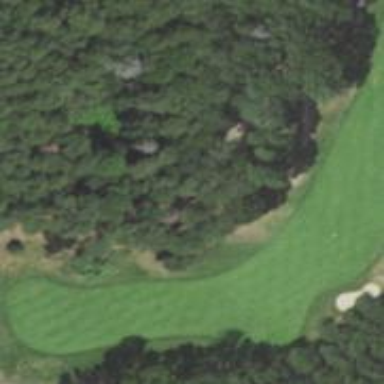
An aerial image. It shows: Golf fairway in the image.